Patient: sex M, age 33
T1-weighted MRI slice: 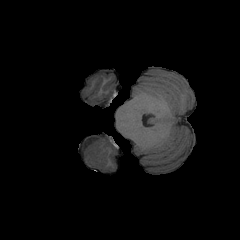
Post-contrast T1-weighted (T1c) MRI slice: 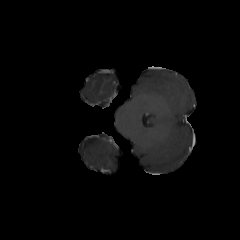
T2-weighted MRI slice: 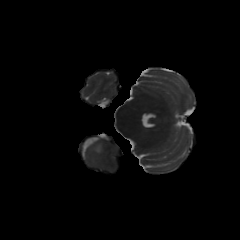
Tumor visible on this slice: yes
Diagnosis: Astrocytoma, IDH-mutant
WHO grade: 4